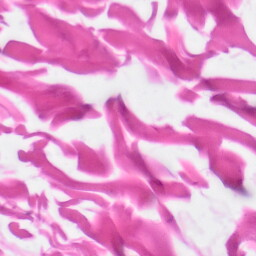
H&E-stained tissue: Skin